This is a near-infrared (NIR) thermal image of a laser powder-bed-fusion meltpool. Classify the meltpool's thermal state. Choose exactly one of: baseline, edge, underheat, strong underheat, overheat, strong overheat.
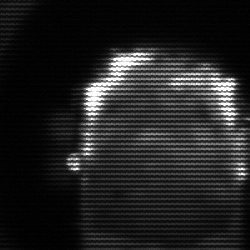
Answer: baseline